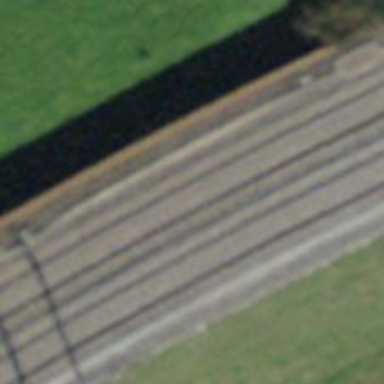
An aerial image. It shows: Railway track with contact lines for electrification.